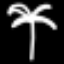
Label: palm tree